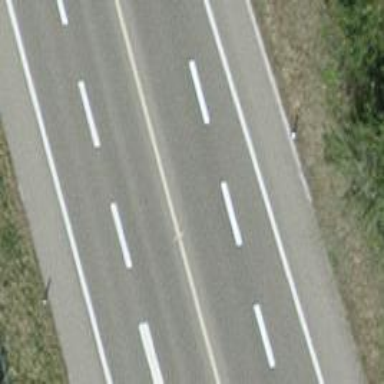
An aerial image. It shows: Asphalt trunk highway with embankment. It is designated as motorroad.